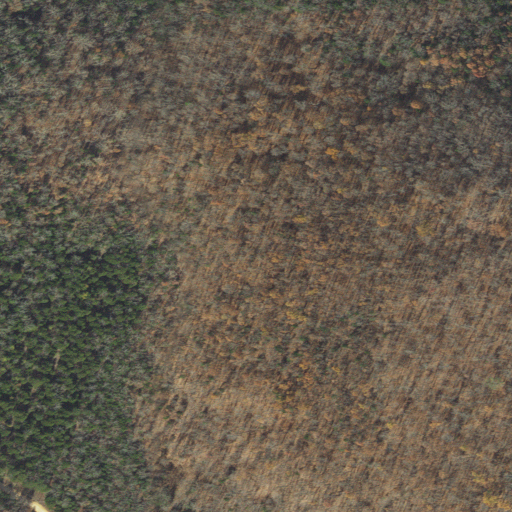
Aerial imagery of mountain in Arkansas named Davidson Hill containing deciduous forest, mixed forest, grassland, open development, and low intensity development